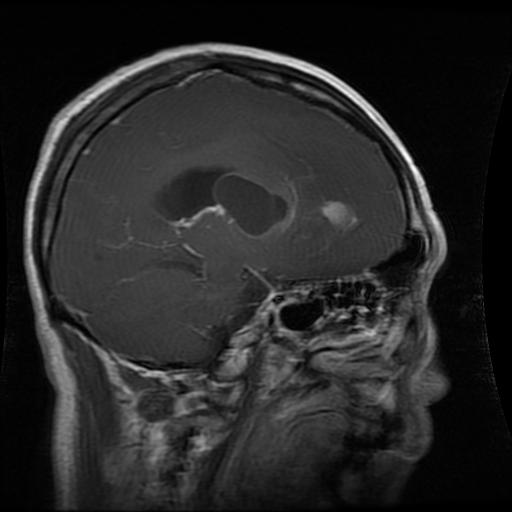
Label: glioma